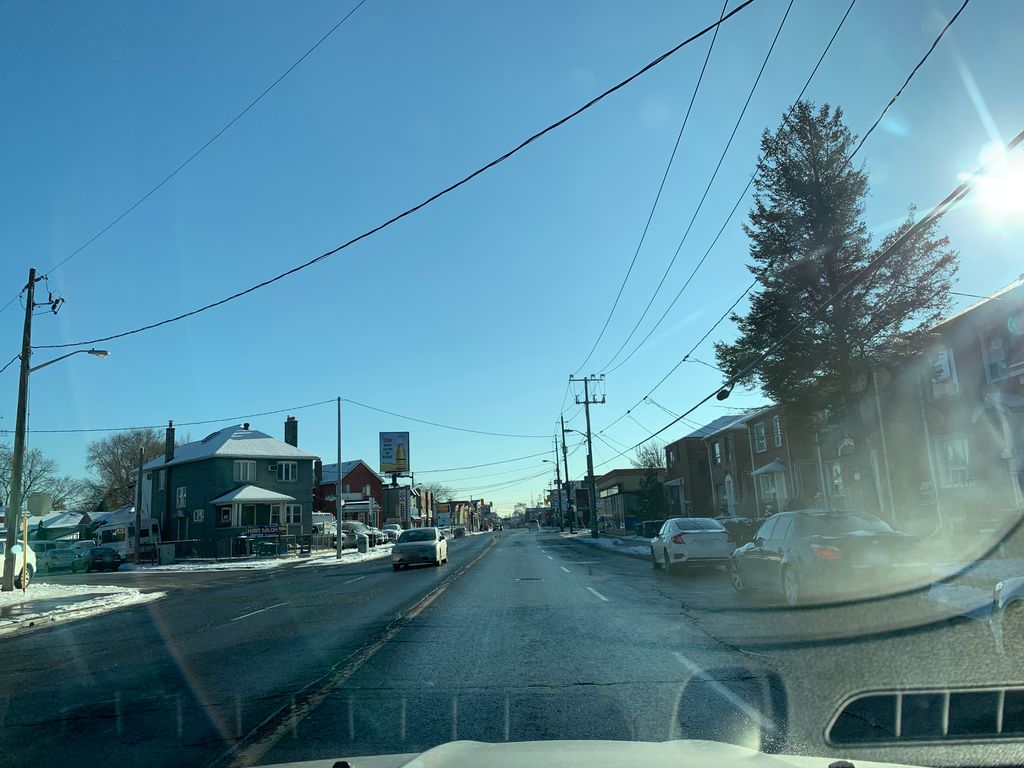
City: toronto